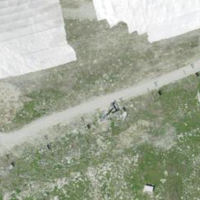
EUNIS habitat code: 48
Species observed at this site:
Eriophorum scheuchzeri